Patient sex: M
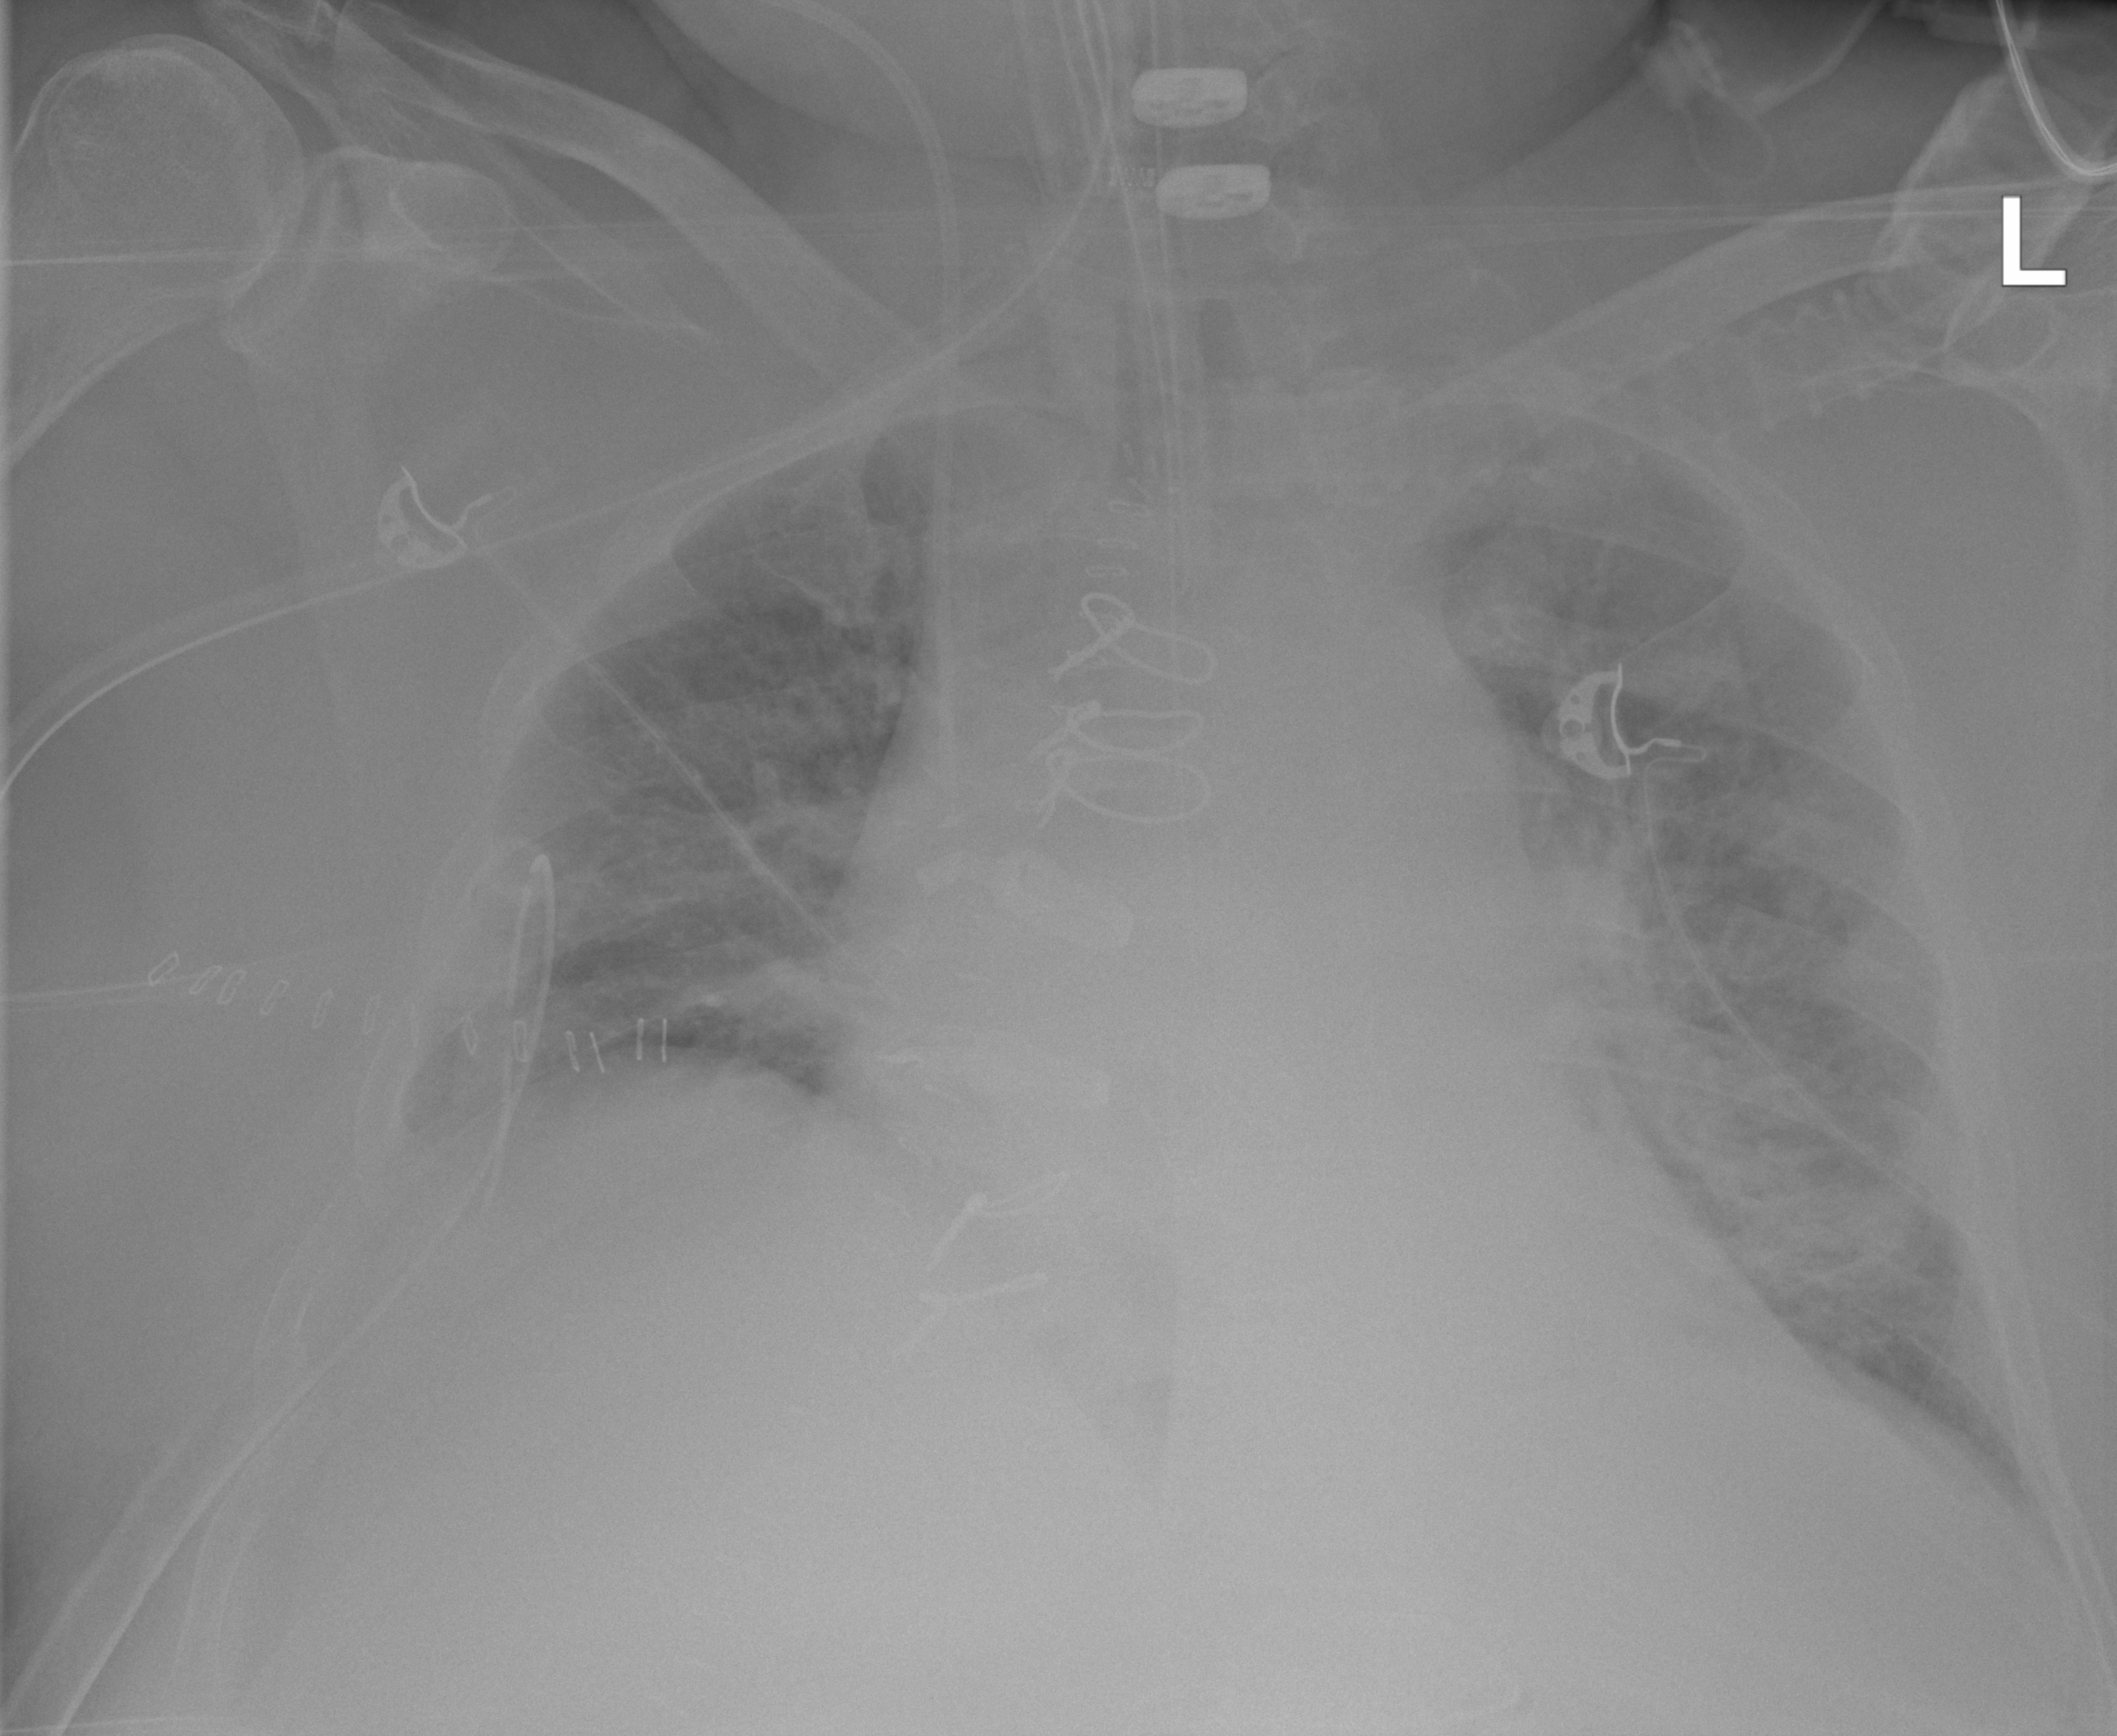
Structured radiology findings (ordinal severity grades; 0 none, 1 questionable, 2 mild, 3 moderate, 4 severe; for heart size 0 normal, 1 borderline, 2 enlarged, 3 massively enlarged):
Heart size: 2
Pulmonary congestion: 2
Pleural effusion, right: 0
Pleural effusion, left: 0
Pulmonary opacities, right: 0
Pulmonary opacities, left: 2
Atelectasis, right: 2
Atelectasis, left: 2